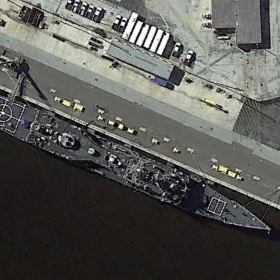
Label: Ticonderoga-class_cruiser